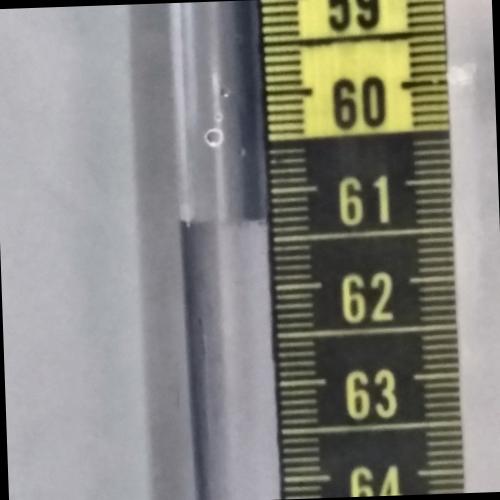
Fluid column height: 61.3 cm